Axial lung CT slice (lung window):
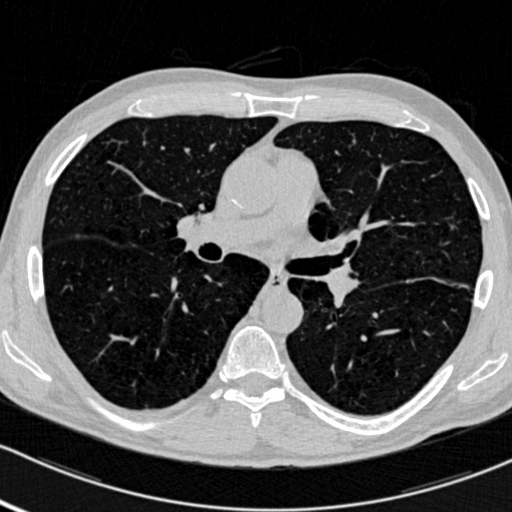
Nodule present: no